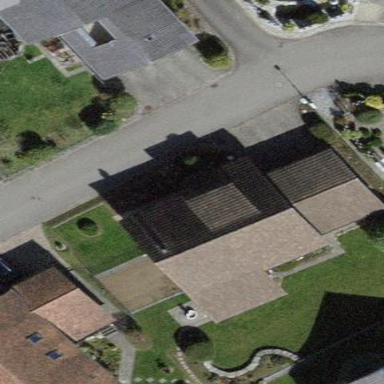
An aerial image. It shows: Building with tile roof.